Interaction volume radius: 10 \u00c5
Interaction volume height: 10 \u00c5
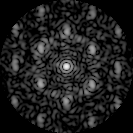
Disorder parameter: 0.5834